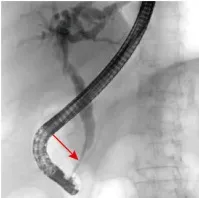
Imaging Features of DPC in case 2. (B, C) ERCP examination indicating elevated lesion and obstruction of the common bile duct (arrowhead).
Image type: radiology (x_ray)